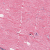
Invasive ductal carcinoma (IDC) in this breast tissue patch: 0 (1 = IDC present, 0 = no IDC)